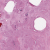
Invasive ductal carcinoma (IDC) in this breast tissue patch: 0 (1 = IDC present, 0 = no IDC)